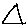
Label: triangle